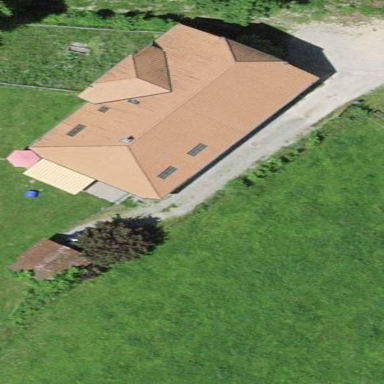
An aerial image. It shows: Farm building.